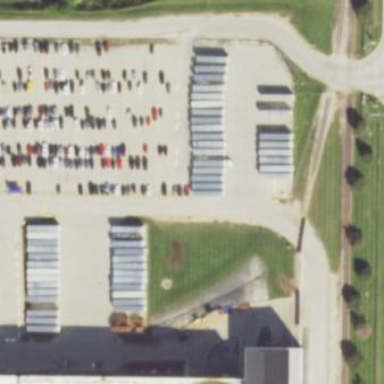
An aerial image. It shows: Paved parking area.